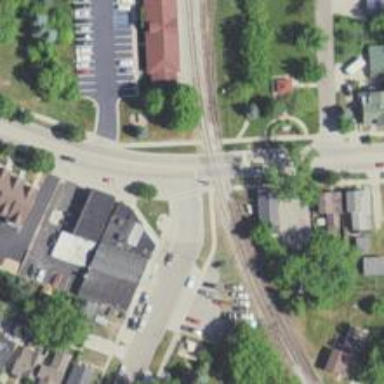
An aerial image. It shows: Railway crossing.